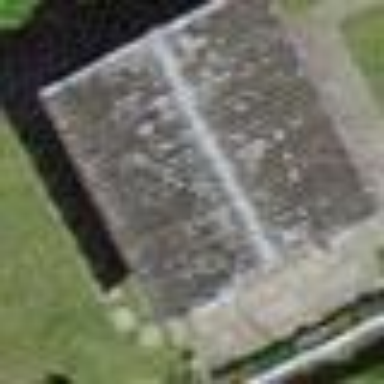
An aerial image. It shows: Allotment house.